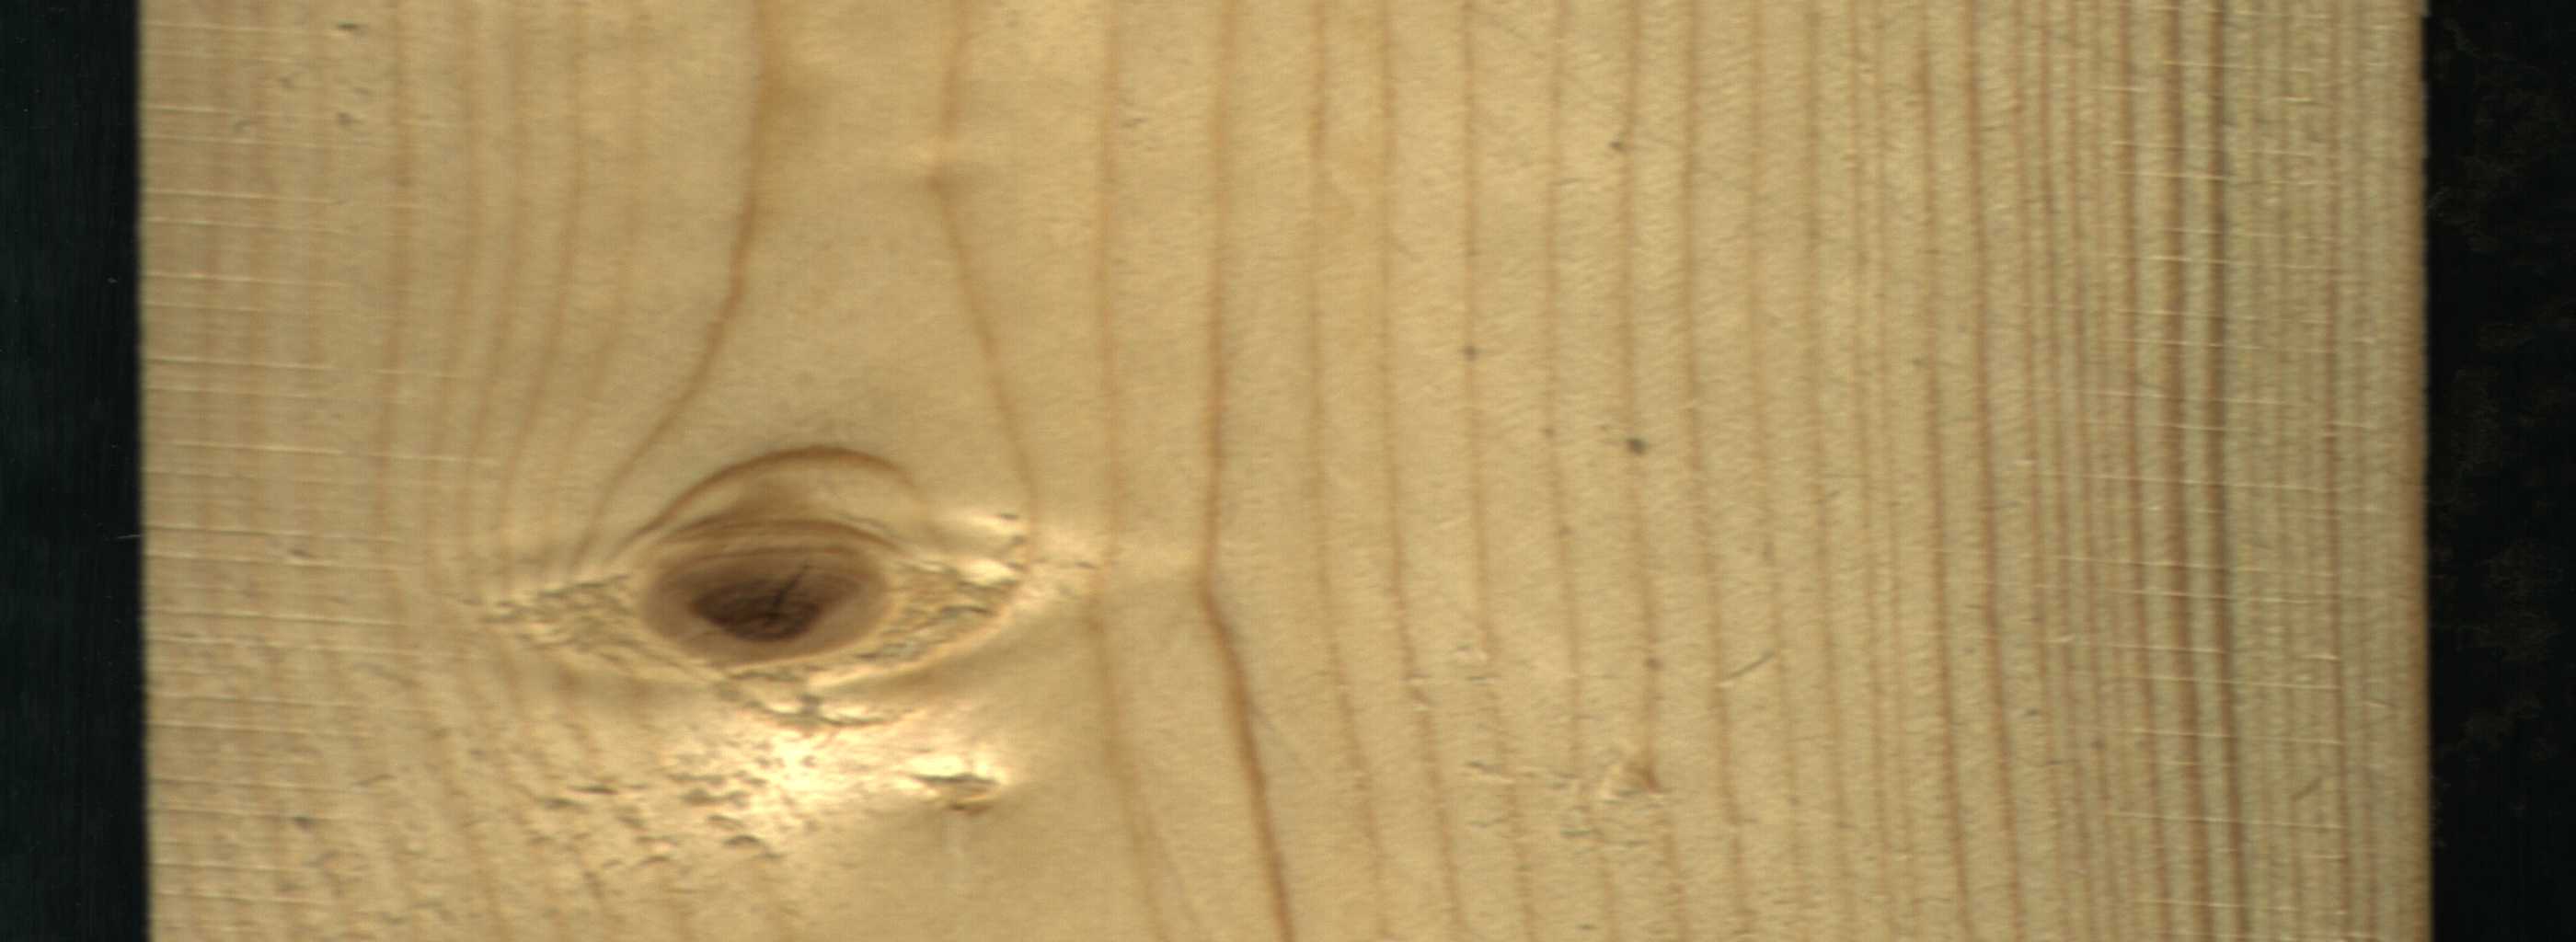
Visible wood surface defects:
Dead_Knot